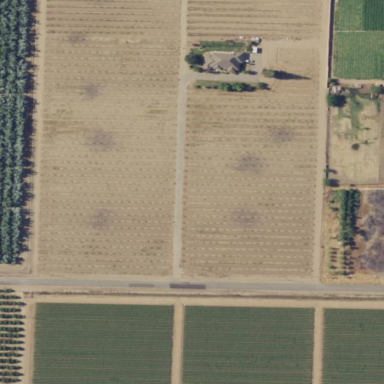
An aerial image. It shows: Almond orchard with rows of almond trees.